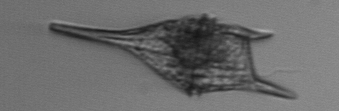
Label: Tripos_lineatus